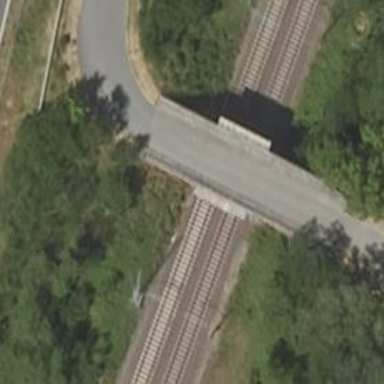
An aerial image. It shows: Residential road with asphalt surface. There is bridge over this road with sidewalks on both sides.